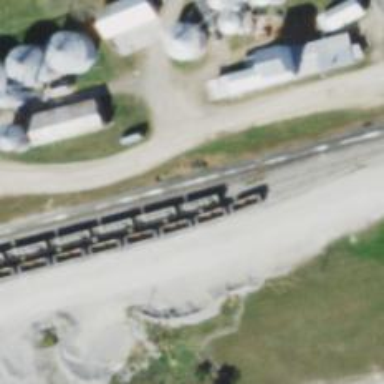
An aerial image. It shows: Railway siding with rails.